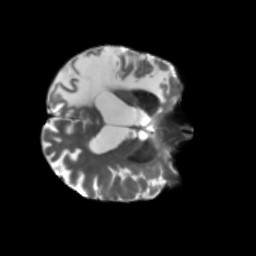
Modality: T2w
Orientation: axial
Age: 52
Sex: male
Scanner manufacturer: siemens
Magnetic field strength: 3 T
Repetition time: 5.25 s
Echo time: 0.08 s